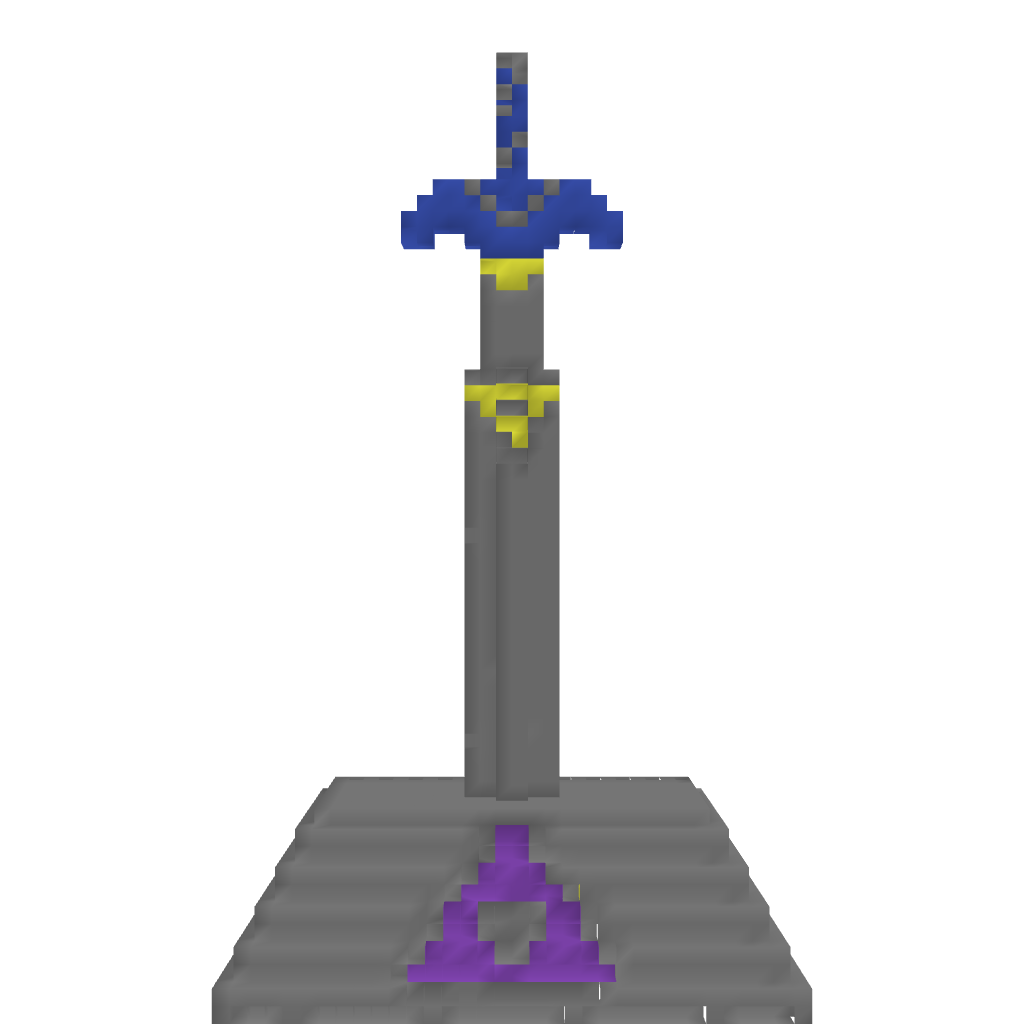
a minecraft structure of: The Master Sword in Pedestal bad low quality